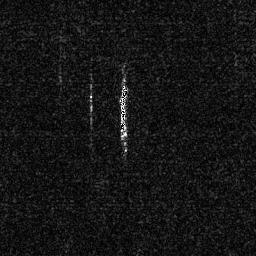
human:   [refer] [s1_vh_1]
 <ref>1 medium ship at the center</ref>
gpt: <box>[[44, 31, 50, 54, 0]]</box>